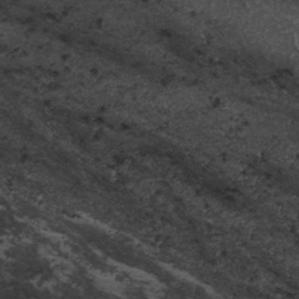
Label: frost